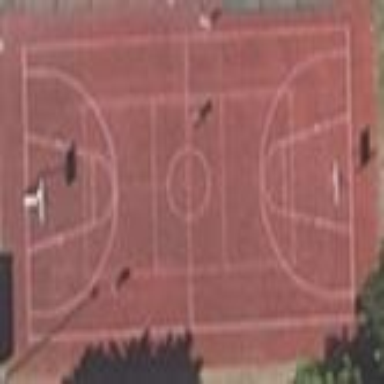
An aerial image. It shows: Tennis court on the leisure land pitch.